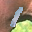
Label: 1